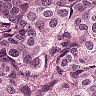
Metastatic tissue present: yes